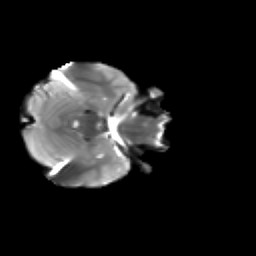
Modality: T2w
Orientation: axial
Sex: female
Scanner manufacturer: siemens
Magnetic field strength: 3 T
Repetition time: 5 s
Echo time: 0.071 s